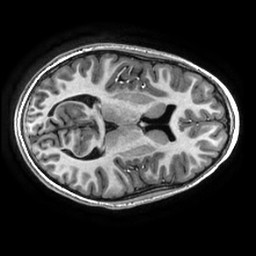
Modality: T1w
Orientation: axial
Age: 11
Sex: male
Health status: ill
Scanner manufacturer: ge
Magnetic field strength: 3 T
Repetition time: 0.007816 s
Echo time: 0.003024 s